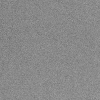
Atmospheric dust classification: dusty